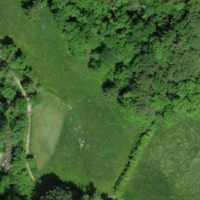
EUNIS habitat code: 41
Species observed at this site:
Bistorta officinalis